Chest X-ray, PA view. Patient: 51 years old, sex M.
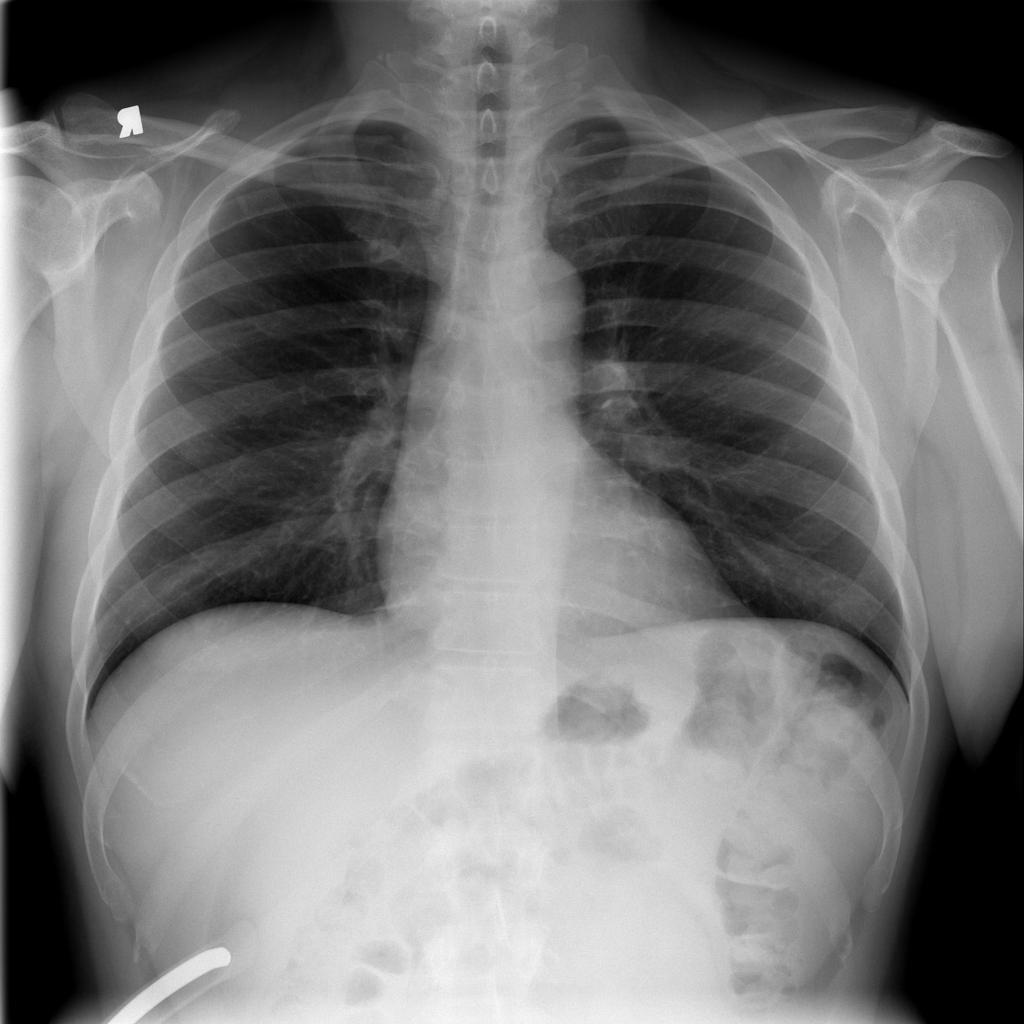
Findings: No Finding